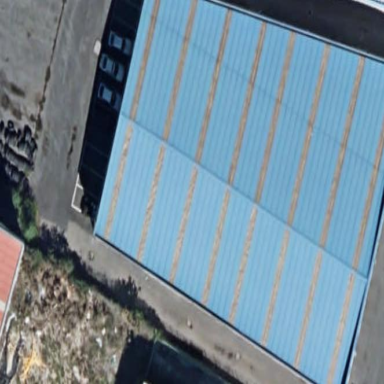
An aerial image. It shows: Warehouse building.